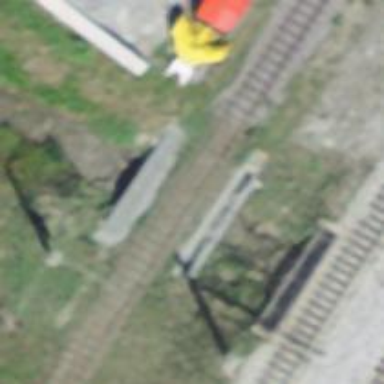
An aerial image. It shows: Narrow-gauge railway bridge leading to yard with single track.